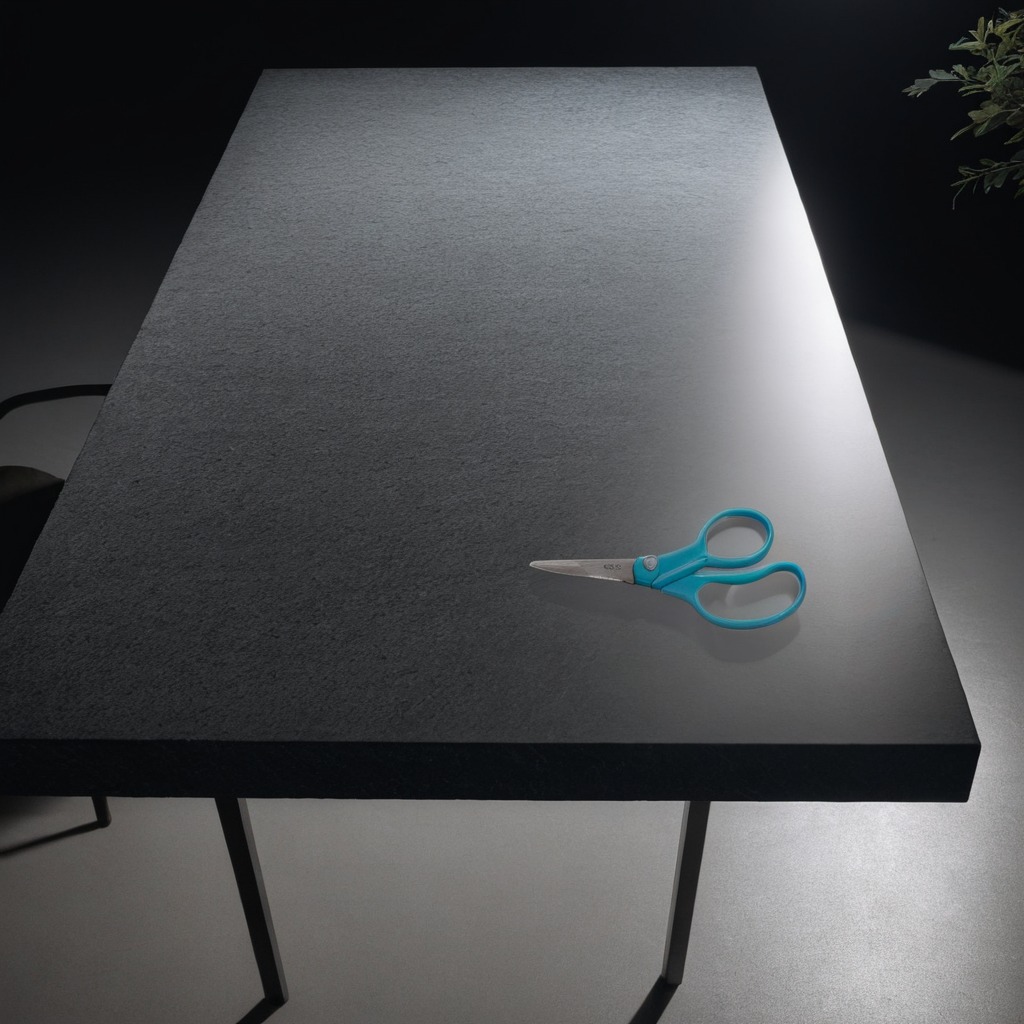
A scissor lying on the granite table inside a workshop at night